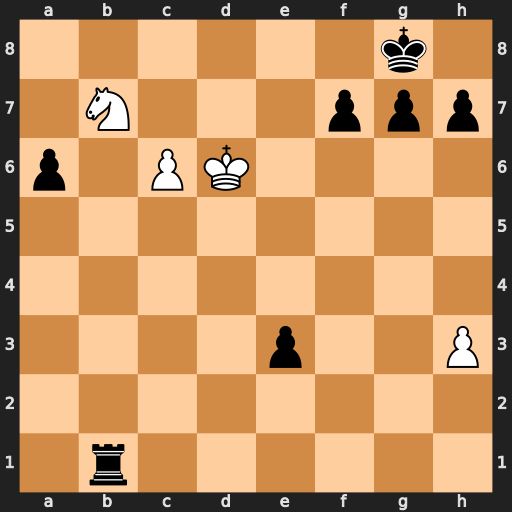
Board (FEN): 6k1/1N3ppp/p1PK4/8/8/4p2P/8/1r6
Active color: w
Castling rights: -
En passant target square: -
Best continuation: c7 Rd1+ Kc6 h6 c8=Q+